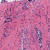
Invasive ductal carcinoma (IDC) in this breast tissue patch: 0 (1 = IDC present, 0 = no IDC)